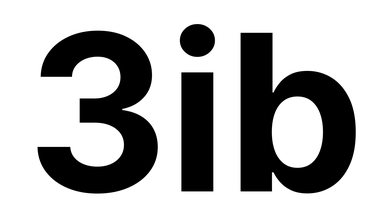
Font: Inter_Bold